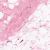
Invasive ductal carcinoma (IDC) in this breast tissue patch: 0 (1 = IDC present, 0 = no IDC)